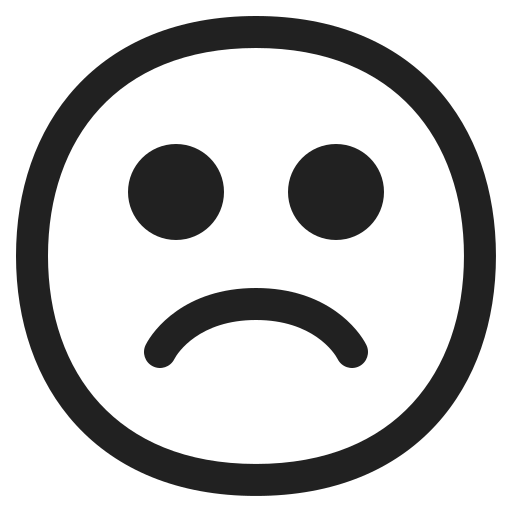
frowning face high contrast